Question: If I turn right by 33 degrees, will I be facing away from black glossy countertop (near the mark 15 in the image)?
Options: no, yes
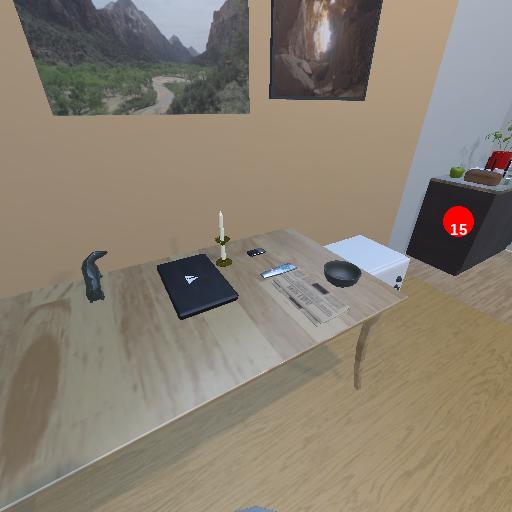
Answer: no